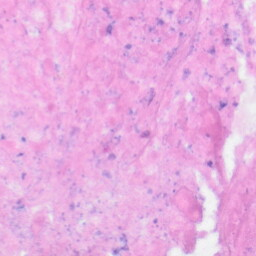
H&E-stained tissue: Kidney